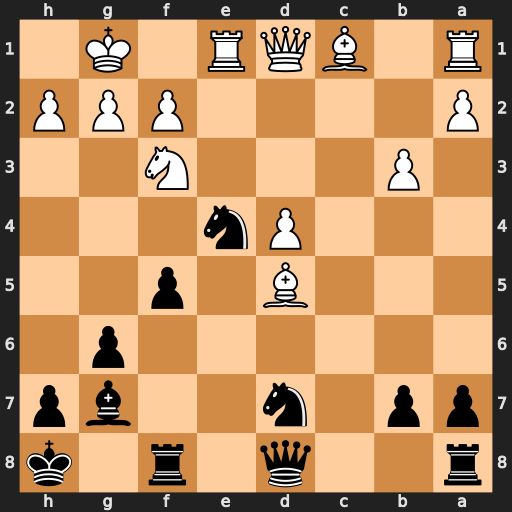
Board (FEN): r2q1r1k/pp1n2bp/6p1/3B1p2/3Pn3/1P3N2/P4PPP/R1BQR1K1
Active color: b
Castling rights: -
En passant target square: -
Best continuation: Nc3 Qd3 Nxd5